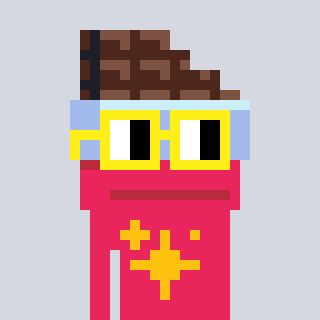
a pixel art character with square yellow glasses, a chocolate-shaped head and a redpinkish-colored body on a cool background